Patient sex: M
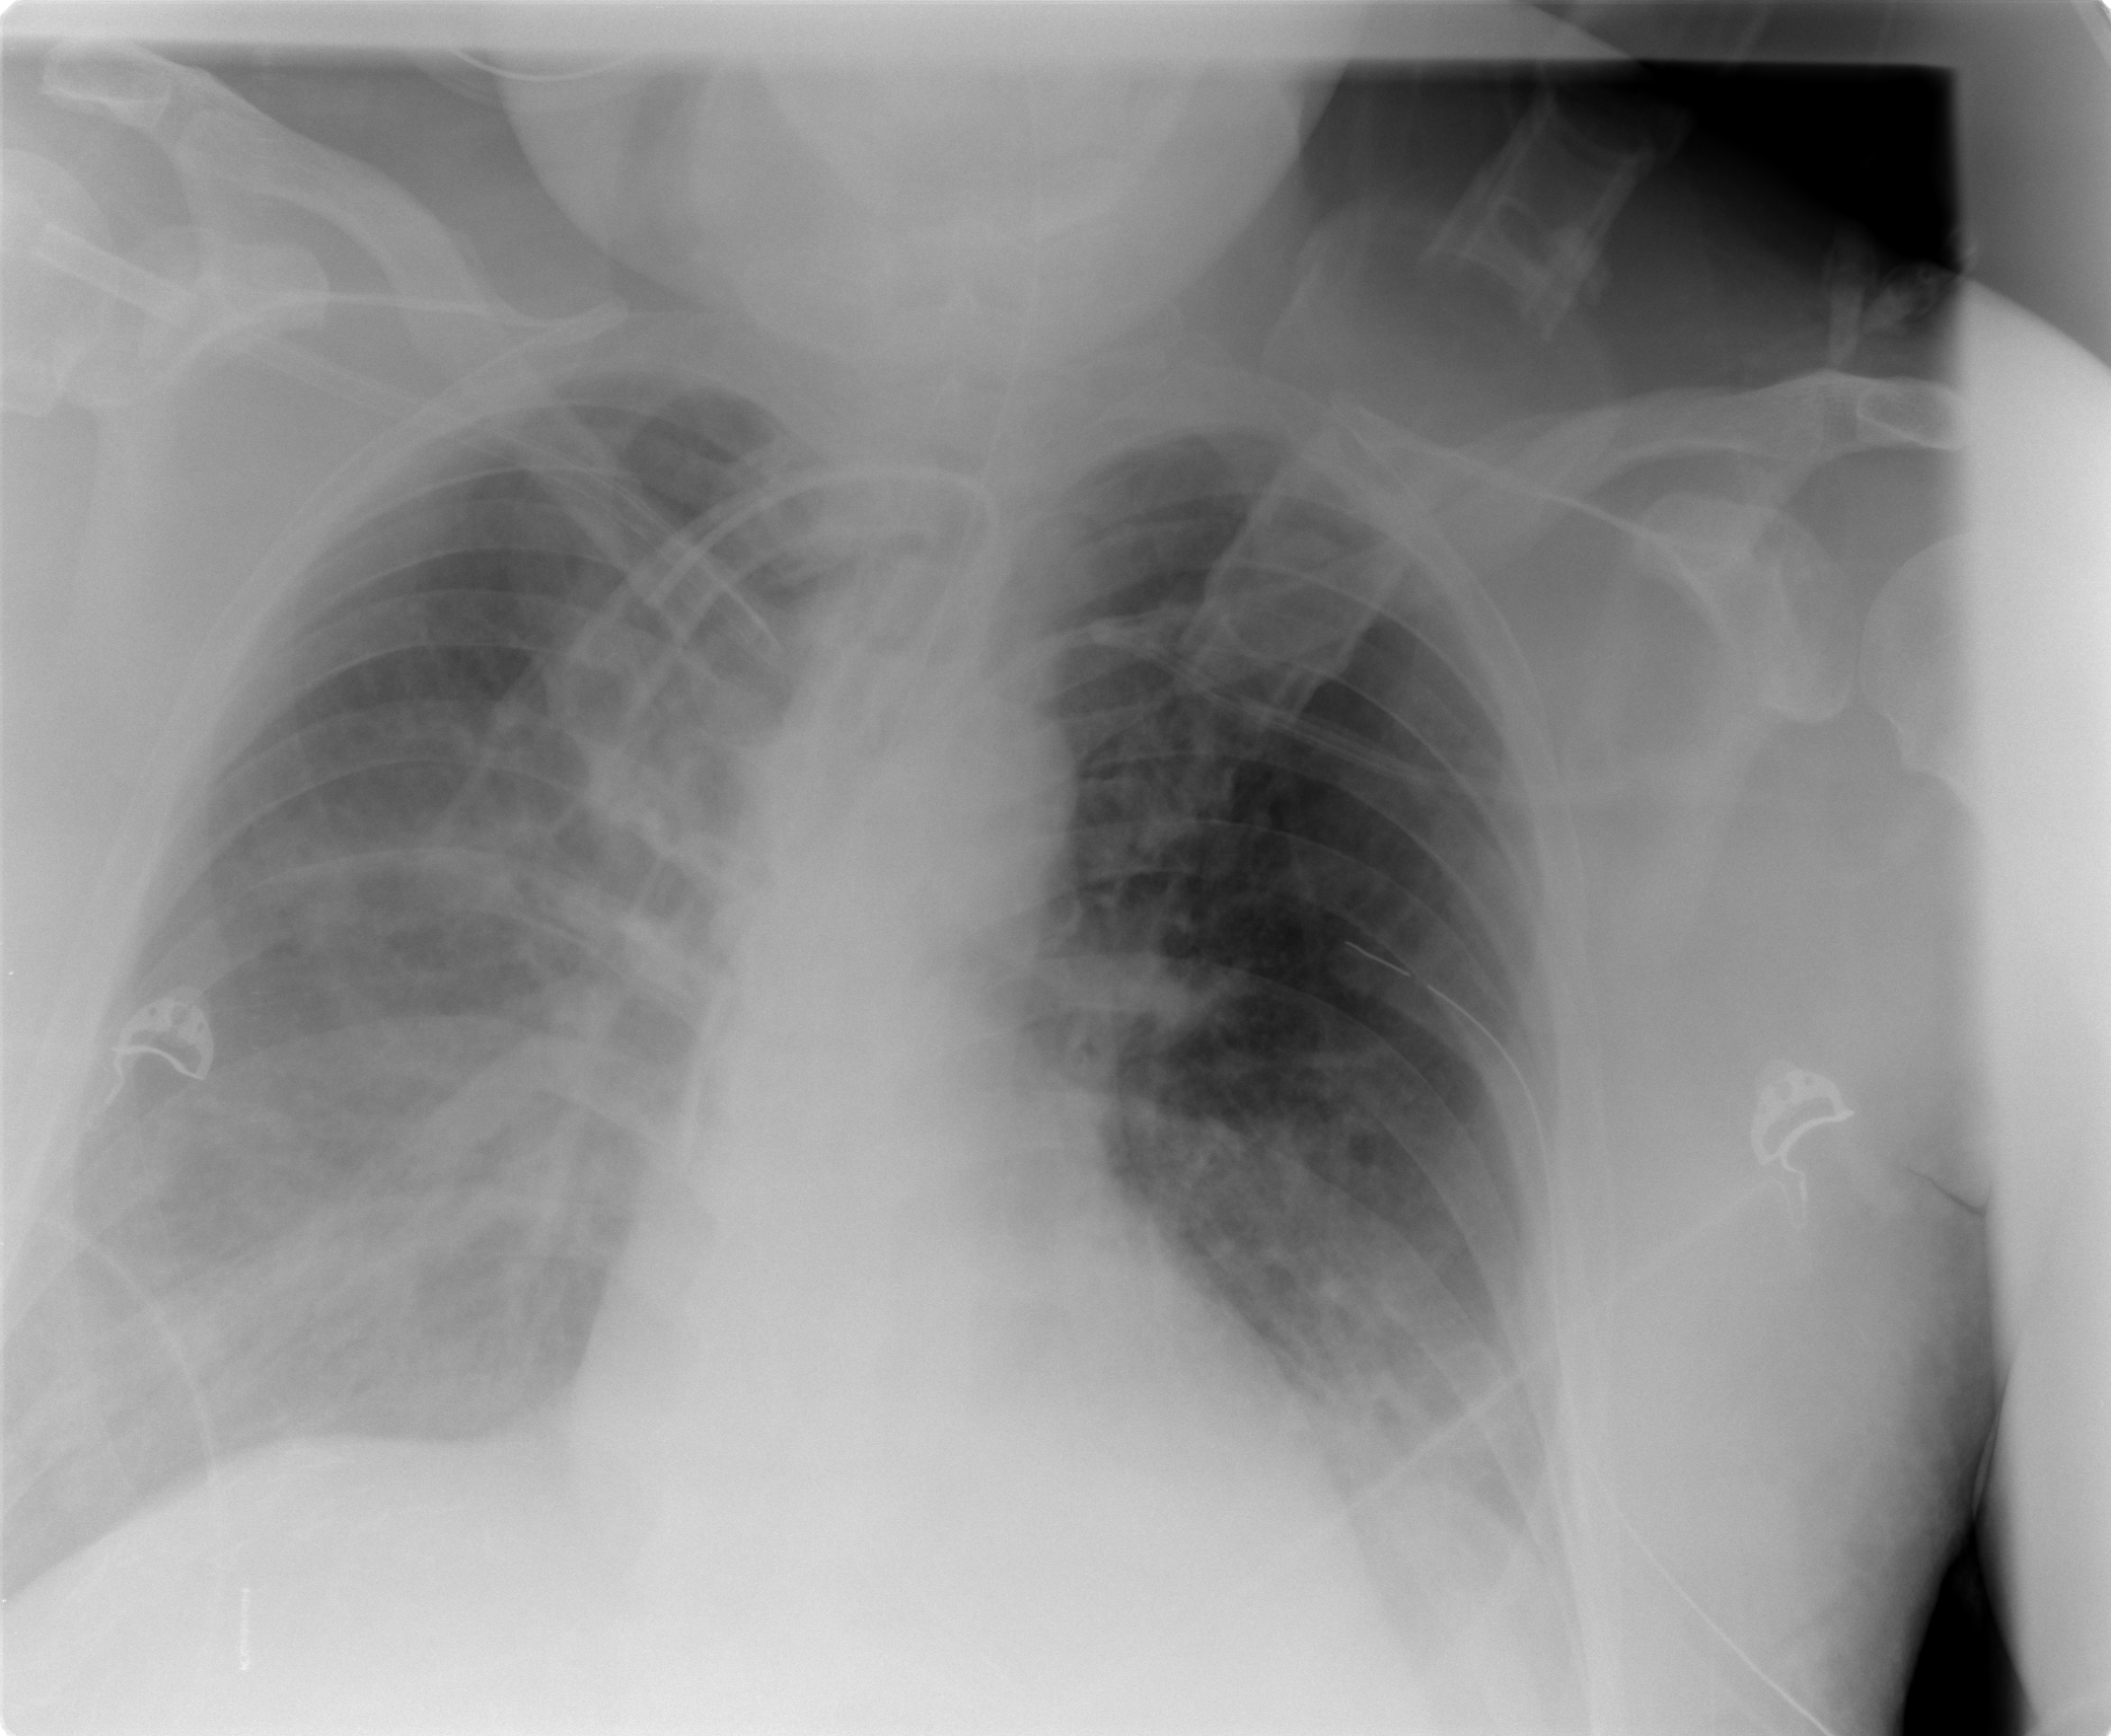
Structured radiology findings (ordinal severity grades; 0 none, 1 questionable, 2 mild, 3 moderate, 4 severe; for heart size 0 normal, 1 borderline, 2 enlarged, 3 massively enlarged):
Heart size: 0
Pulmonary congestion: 0
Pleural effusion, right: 3
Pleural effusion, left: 2
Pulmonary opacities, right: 0
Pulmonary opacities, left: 0
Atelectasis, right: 2
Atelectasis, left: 2